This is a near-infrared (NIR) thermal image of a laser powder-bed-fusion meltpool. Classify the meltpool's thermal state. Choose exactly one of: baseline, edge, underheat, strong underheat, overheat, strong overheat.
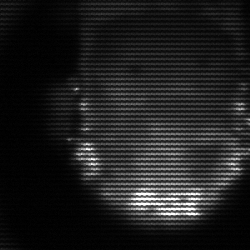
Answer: baseline